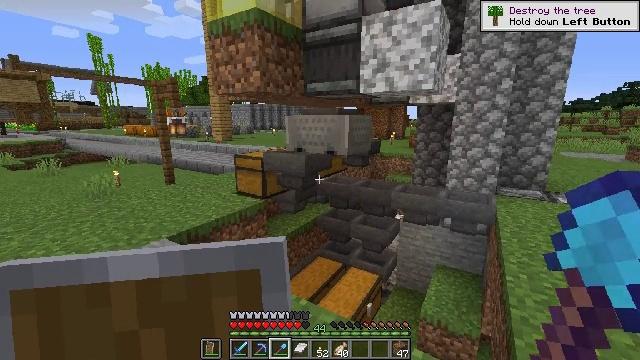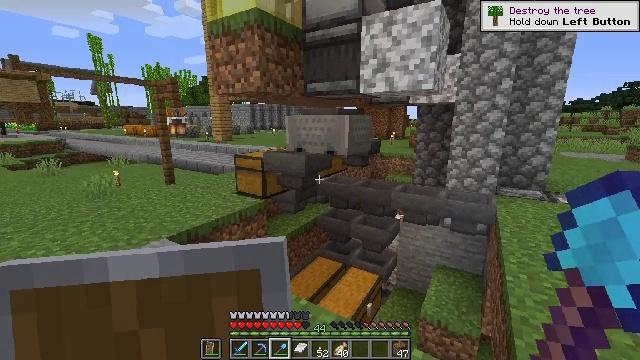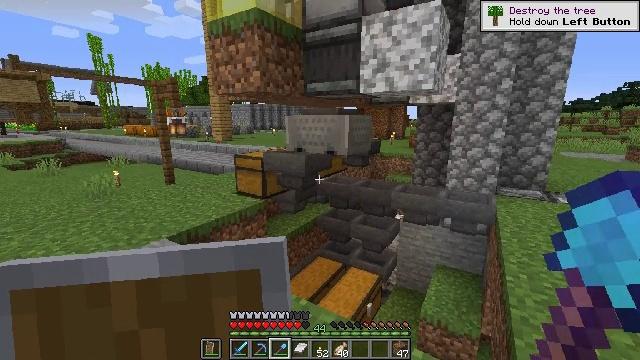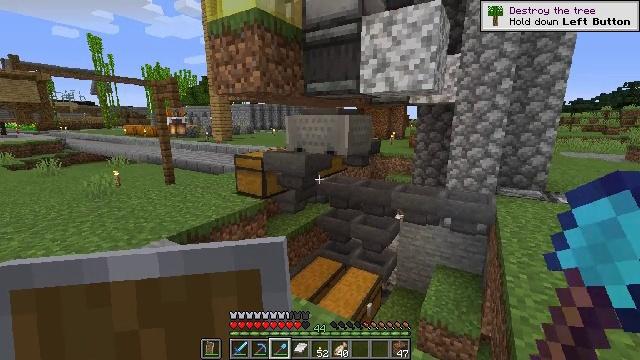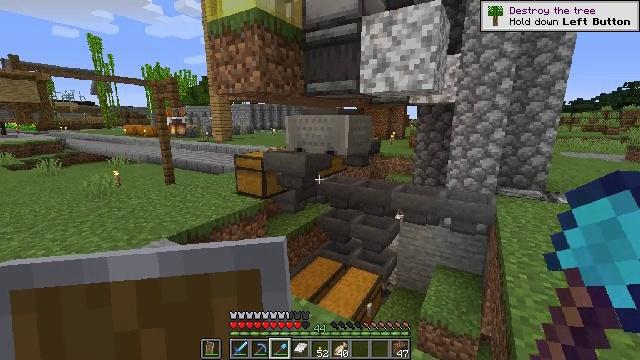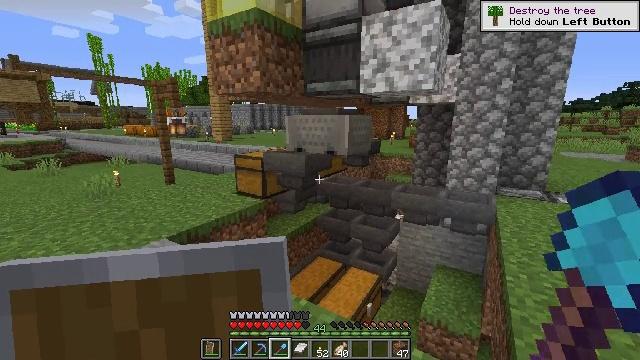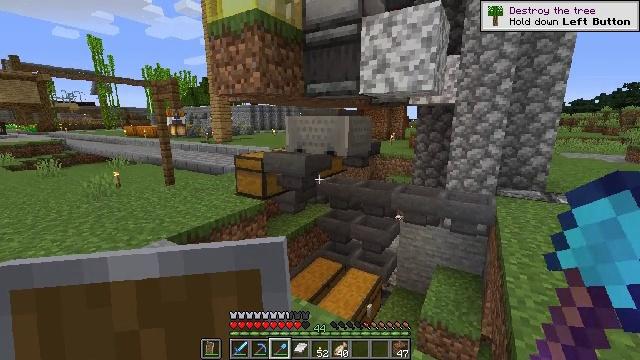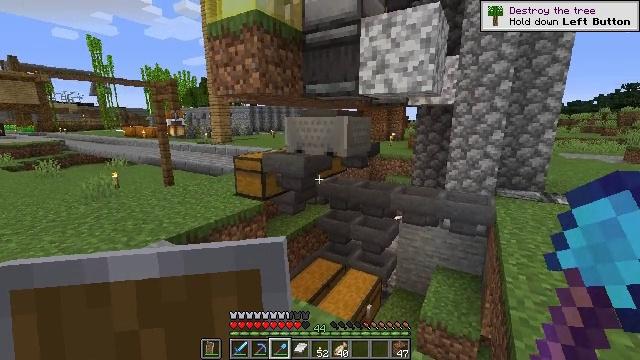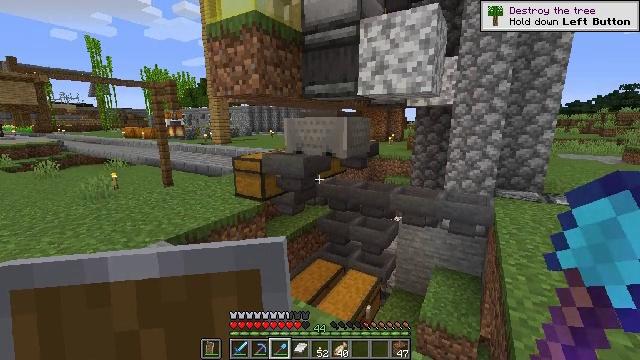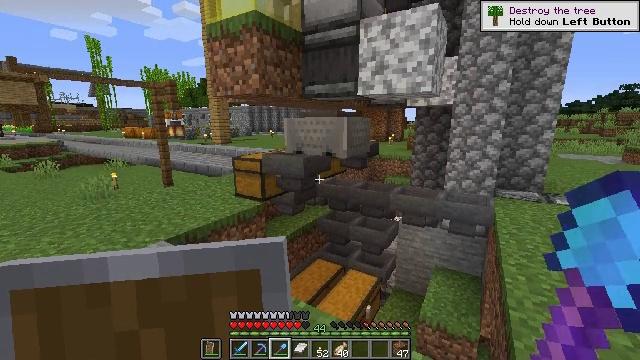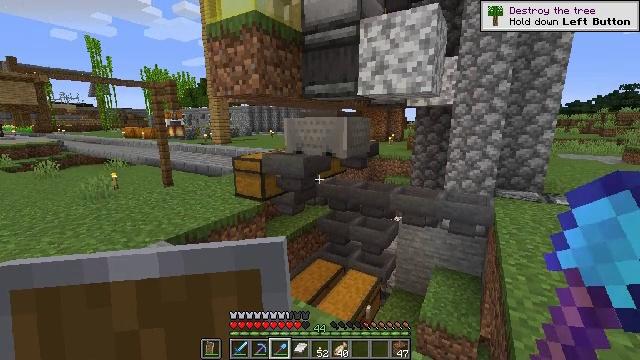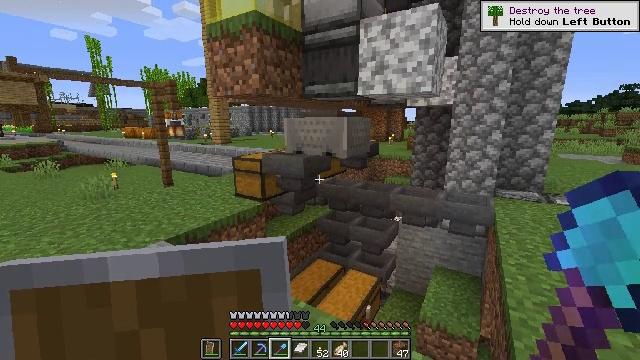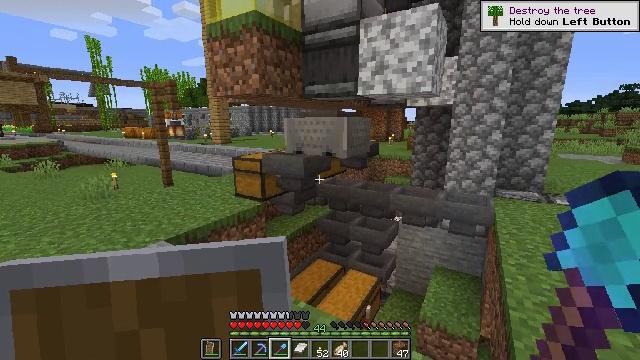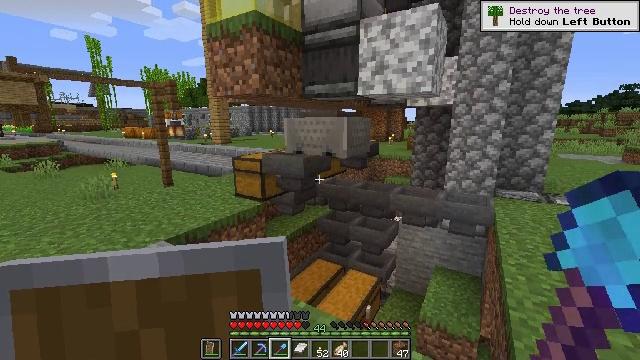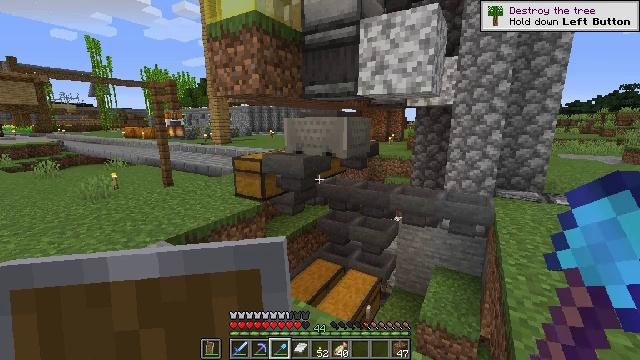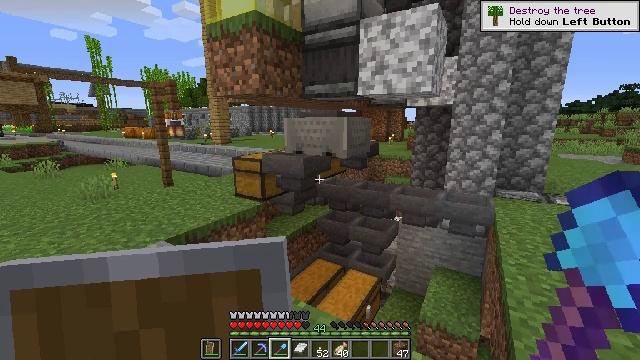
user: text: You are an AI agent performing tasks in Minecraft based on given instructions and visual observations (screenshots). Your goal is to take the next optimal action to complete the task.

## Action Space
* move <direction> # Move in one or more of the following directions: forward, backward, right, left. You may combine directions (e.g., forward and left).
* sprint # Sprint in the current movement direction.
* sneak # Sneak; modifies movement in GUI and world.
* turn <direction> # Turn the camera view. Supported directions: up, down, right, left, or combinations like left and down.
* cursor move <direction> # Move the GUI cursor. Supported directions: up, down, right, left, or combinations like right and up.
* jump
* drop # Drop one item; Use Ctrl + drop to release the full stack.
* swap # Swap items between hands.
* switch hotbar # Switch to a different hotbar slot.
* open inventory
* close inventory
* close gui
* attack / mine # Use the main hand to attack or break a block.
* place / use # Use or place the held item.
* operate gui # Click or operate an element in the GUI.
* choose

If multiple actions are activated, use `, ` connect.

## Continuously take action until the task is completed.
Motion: motion action
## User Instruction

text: Retrieve the observer from a structure.
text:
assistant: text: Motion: no_op
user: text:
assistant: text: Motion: no_op
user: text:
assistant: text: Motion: no_op
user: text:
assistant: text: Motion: no_op
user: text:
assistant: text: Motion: no_op
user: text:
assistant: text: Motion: no_op
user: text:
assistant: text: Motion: no_op
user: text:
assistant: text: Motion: no_op
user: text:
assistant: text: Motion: no_op
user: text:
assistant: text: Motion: no_op
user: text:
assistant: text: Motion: no_op
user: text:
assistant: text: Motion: no_op
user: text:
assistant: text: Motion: no_op
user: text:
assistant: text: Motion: no_op
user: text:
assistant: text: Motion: no_op
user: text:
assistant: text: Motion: no_op
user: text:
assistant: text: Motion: no_op
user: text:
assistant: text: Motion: no_op
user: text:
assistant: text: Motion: no_op
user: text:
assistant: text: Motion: no_op
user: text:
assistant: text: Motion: no_op
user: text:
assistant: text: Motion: no_op
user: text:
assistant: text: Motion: no_op
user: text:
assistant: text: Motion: no_op
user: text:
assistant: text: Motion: no_op
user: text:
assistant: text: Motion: no_op
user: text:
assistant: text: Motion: no_op
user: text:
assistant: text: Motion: no_op
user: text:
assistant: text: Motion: no_op
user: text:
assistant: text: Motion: no_op